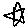
Label: star